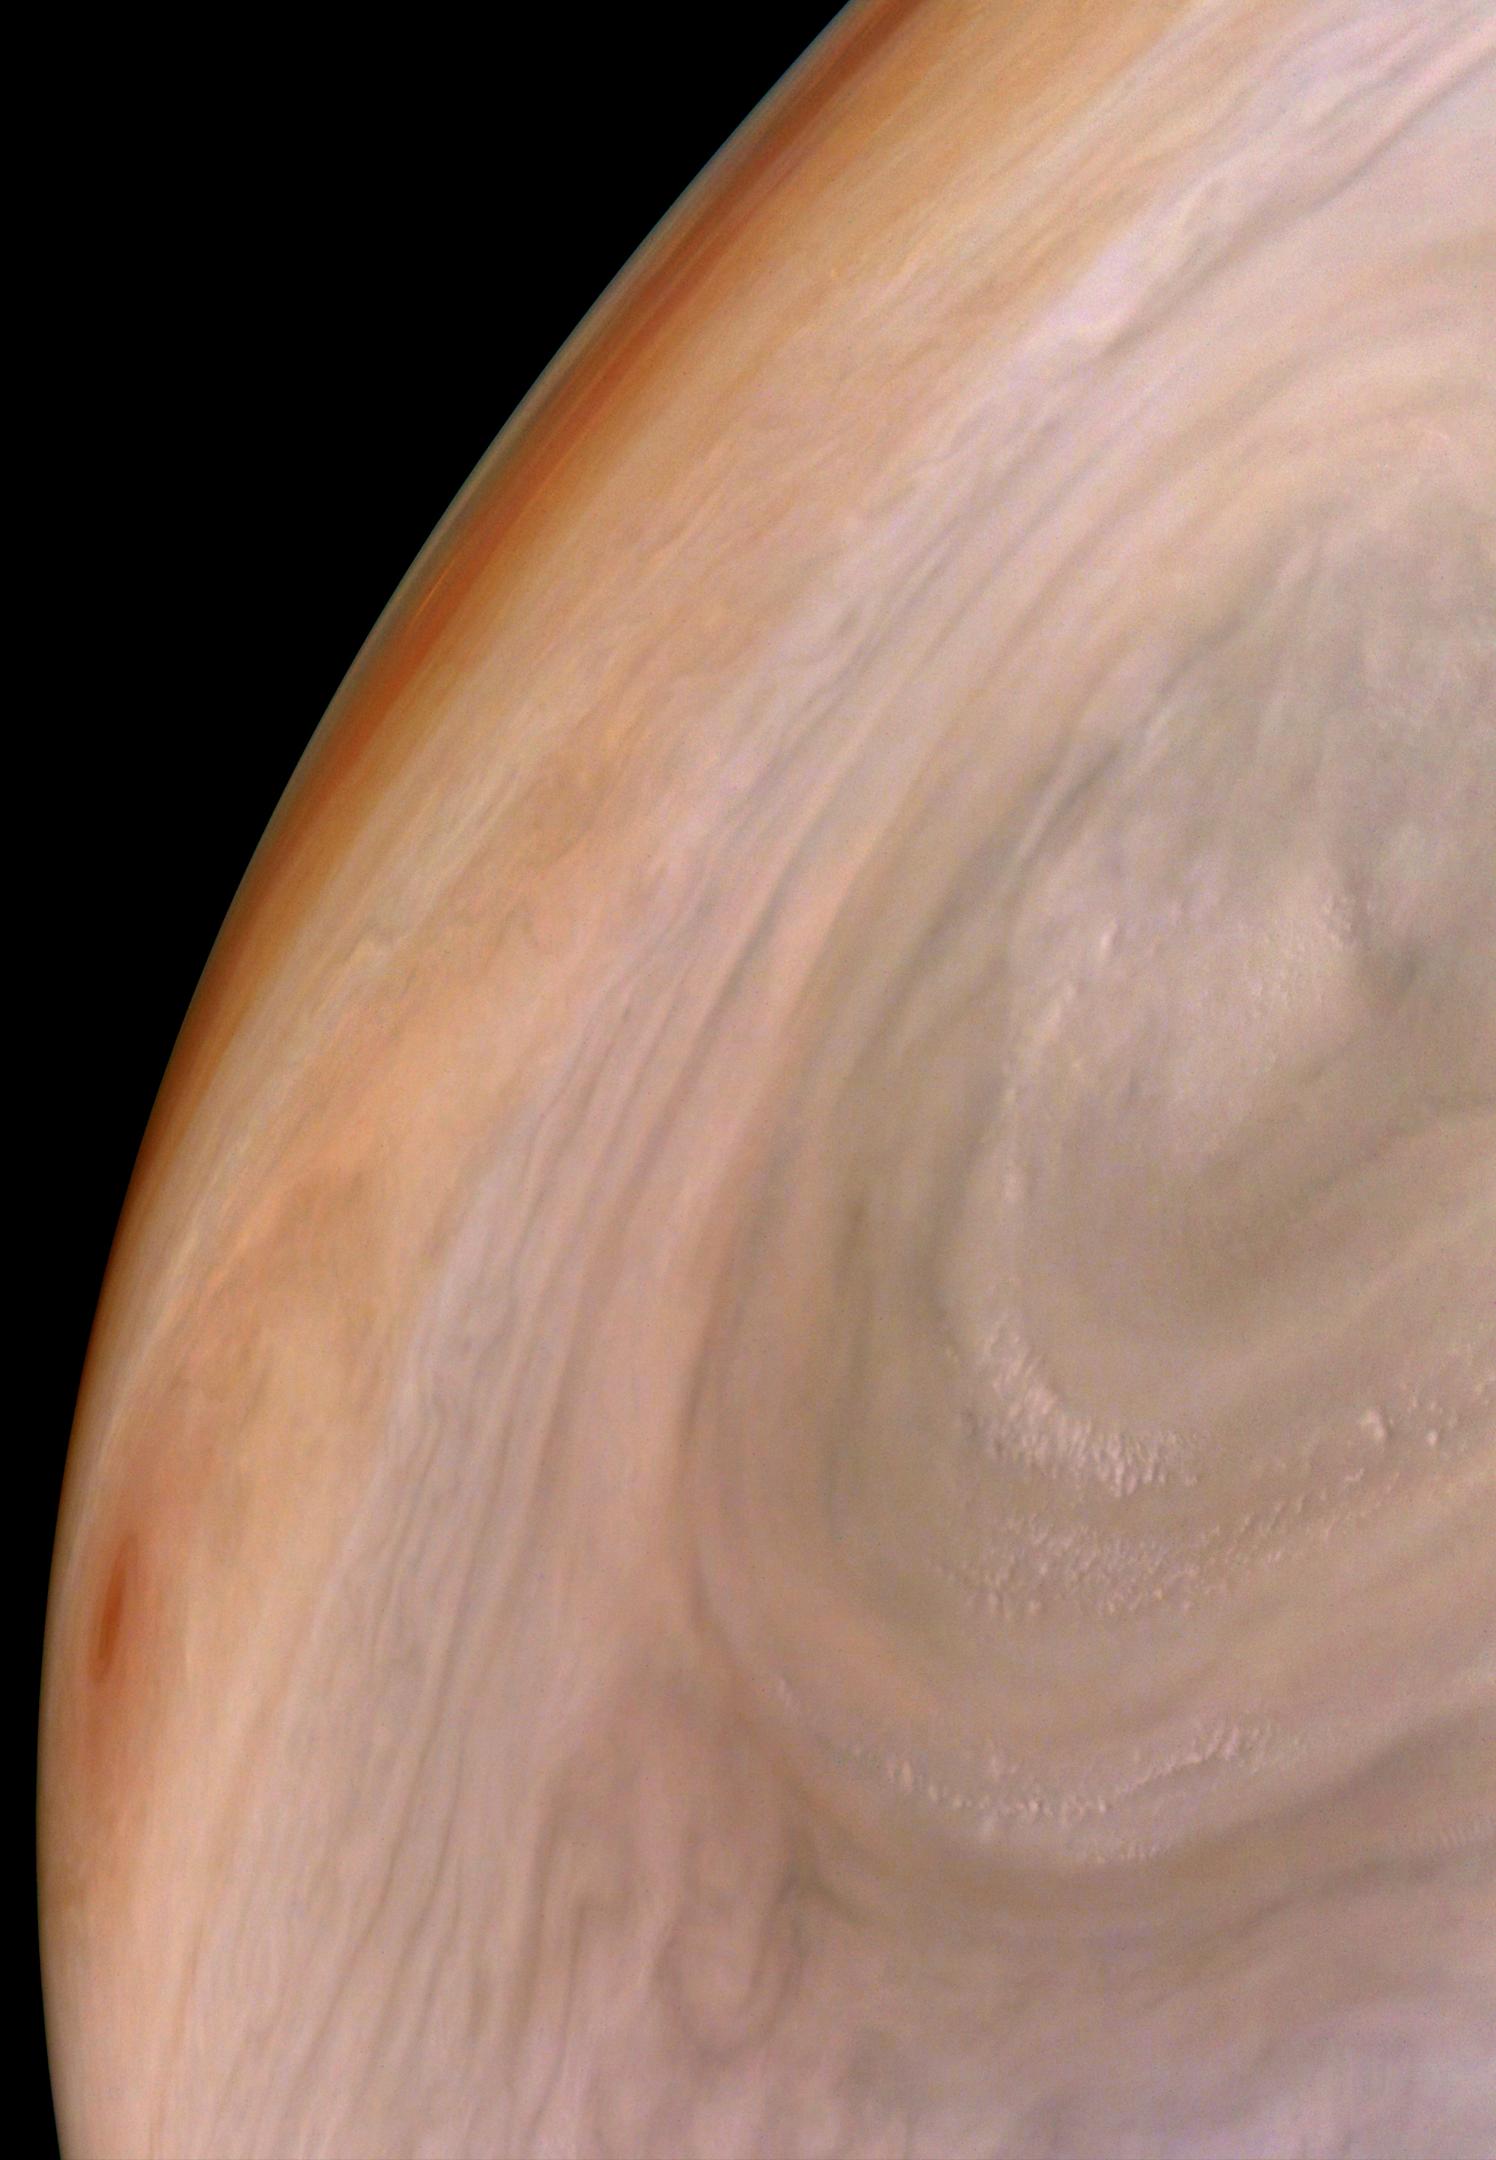
Jupiter's Bands of Color Juno, Jupiter